高三 · 逻辑题
下列说法中不正确的是（ ）
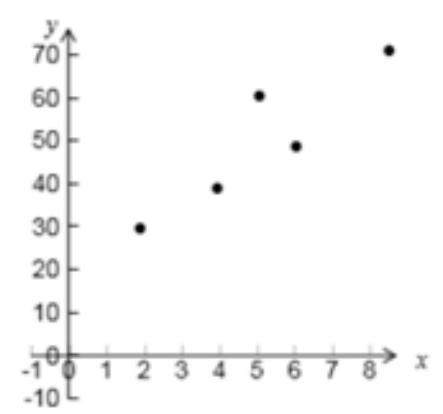
A.
答案: B
解析: +3.5+4)=3.5$,

$\therefore 4 \overline{x y}=490$,
又 $\sum_{i=1}^{4} x_{i} y_{i}=20 \times 3+30 \times 3.5+40 \times 3.5+50 \times 4=505$,

$\sum_{i=1}^{4} x_{i}^{2}=20^{2}+30^{2}+40^{2}+50^{2}=5400$

$\therefore \hat{b}=\frac{505-490}{5400-4 \times 35^{2}}=0.03, \therefore \hat{a}=3.5-0.03 \times 35=2.45$,

$\therefore \hat{y}=0.03 x+2.45, \therefore x=60$ 时, $\hat{y}=4.25$.

答: 年龄为 60 岁的观众每周学习诗词的平均时间大约为 4.25 小时.

23.答案: (1) 【解析】 根据表格中的数据, 得到点 $(2,30),(4,40),(5,60),(6,50),(8,70)$,画在坐标系中, 得到散点图:

（2）【解析】 由表格中的数据, 可得 $\bar{x}=\frac{2+4+5+6+8}{5}=5, \bar{y}=\frac{30+40+60+50+70}{5}=50$, $\sum_{i=1}^{5} x_{i}^{2}=2^{2}+4^{2}+5^{2}+6^{2}+8^{2}=145, \sum_{i=1}^{5} x_{i} y_{i}=2 \times 30+4 \times 40+5 \times 60+6 \times 50+8 \times 70=1380$, $\hat{b}=\frac{\sum_{i=1}^{5} x_{i} y_{i}-5 x \bar{y}}{\sum_{i=1}^{5} x_{i}{ }^{2}-5(\bar{x})^{2}}=\frac{1380-5 \times 5 \times 50}{145-5 \times 5^{2}}=6.5$ $\hat{a}=\bar{y}-\hat{b} \bar{x}=50-6.5 \times 5=17.5$

于是所求的线性回归方程是 $\hat{y}=6.5 x+17.5$;

(3) 【解析】 当 $x=10$ 时, $\hat{y}=6.5 \times 10+17.5=82.5$ (百万元),

即广告费支出为一千万元，预测销售额大约为 82.5 百万元.

24.答案:（1）解：由图象可知, $\lg y=c t+d$ 更适宜作为线性回归类型

(2) 【解析】 设 $\lg y=c t+d$, 根据最小二乘法得
$c=\frac{\sum_{i=1}^{10} t_{i} \lg y_{i}-10 \bar{t} \overline{\operatorname{gg} y}}{\sum_{i=1}^{10} t_{i}^{2}-10 \bar{t}^{2}}=\frac{620.9-10 \times 55 \times 1.35}{38500-10 \times 55^{2}} \approx-0.0147$

所以 $\lg y=-0.0147 t+2.16$,

因此 $y=10^{-0.014 / t+2.16}$;

(3) 【解析】 由题意知 $y=10^{-0.014 / 1+2.16} \geq 75$,

即 $-0.0147 t+2.16 \geq 2+\lg 3-2 \lg 2 \approx 1.88$,

解得 $t \leq 19.05$, 即至多 19.05 分钟, 就需要重新复习一遍.